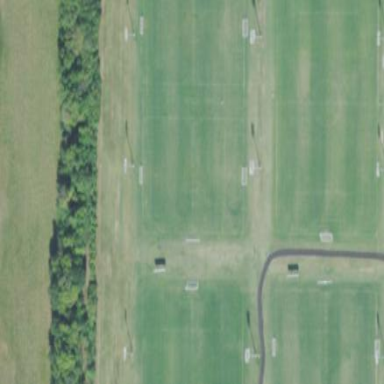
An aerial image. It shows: Soccer pitch with grass surface for leisure and sports.